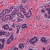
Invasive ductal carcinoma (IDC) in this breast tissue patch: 0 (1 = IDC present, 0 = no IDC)